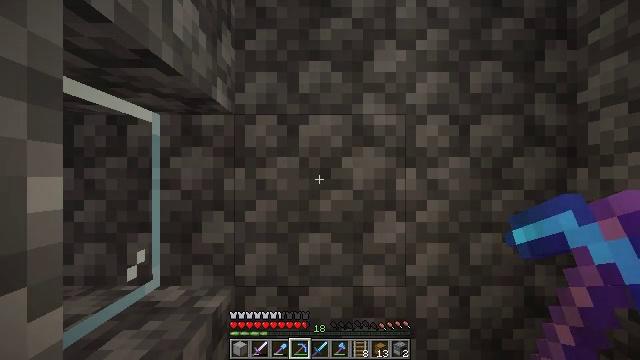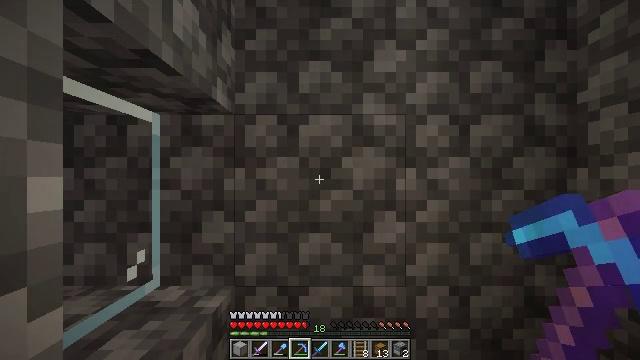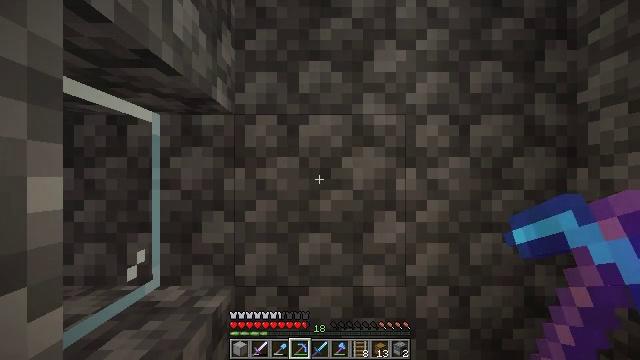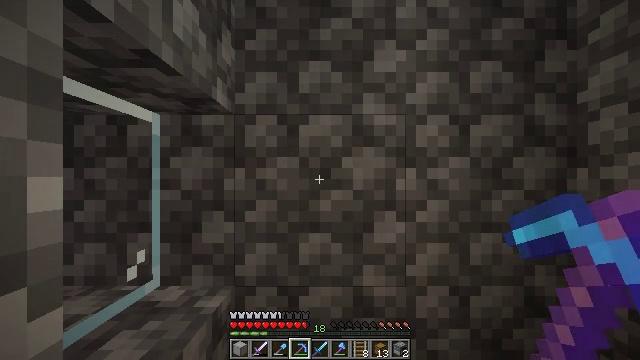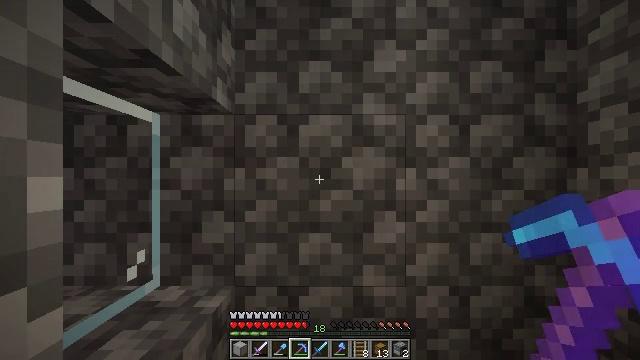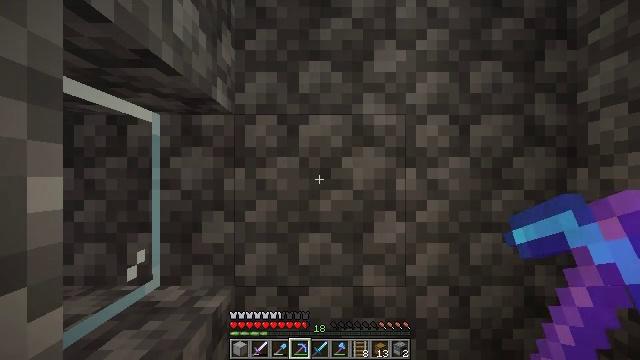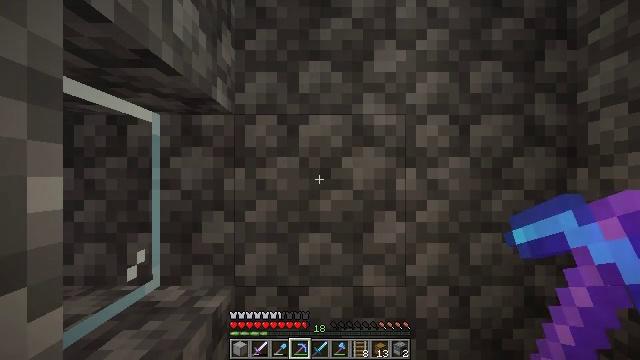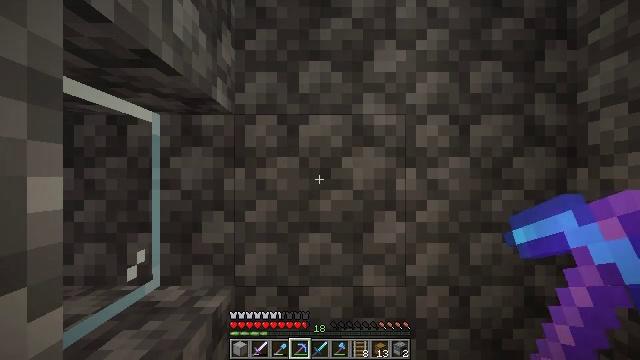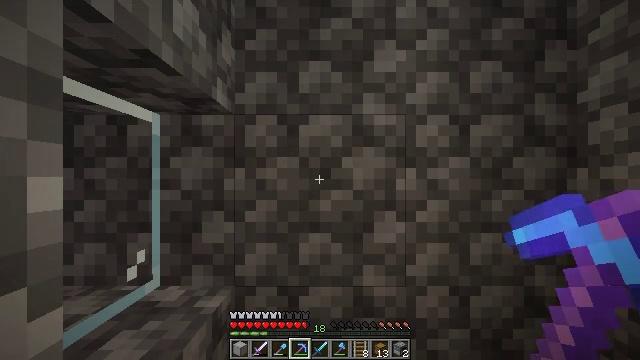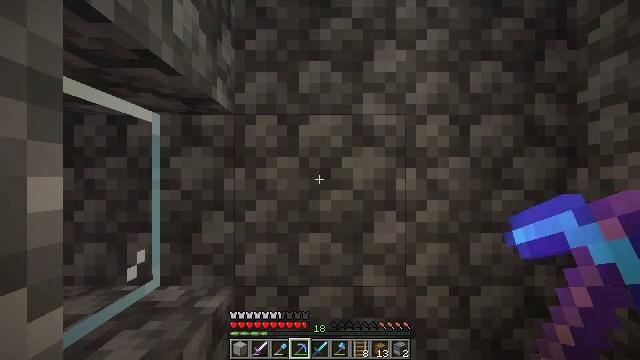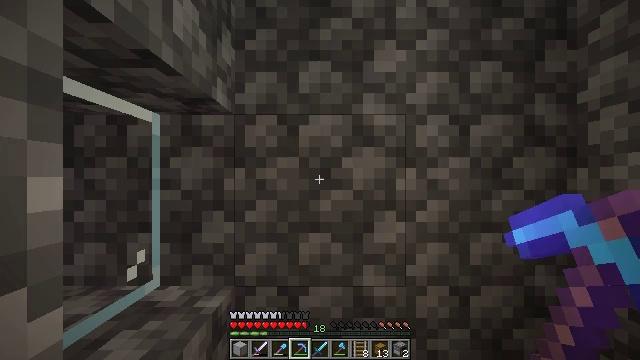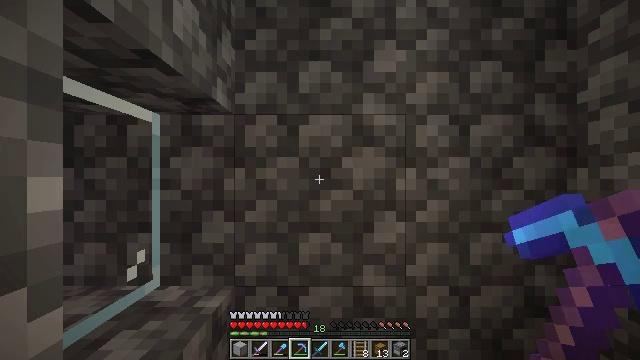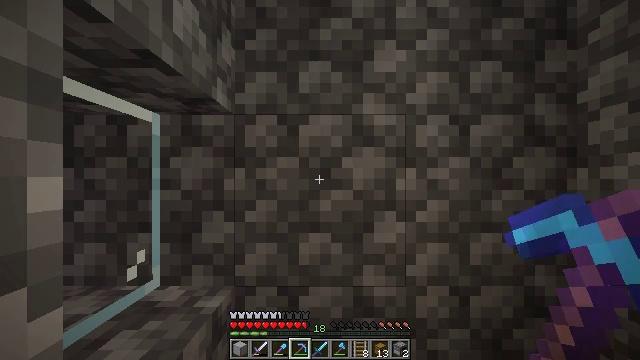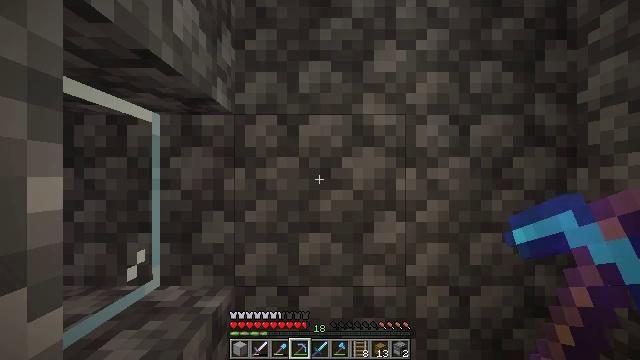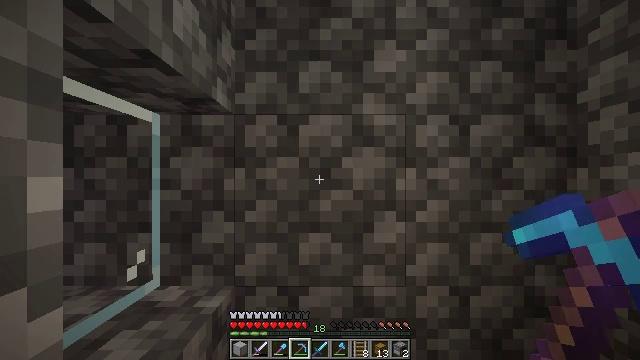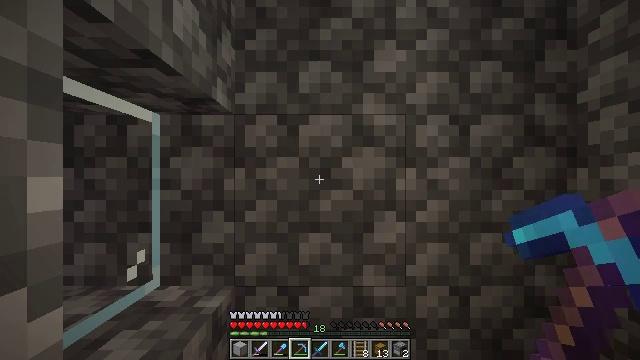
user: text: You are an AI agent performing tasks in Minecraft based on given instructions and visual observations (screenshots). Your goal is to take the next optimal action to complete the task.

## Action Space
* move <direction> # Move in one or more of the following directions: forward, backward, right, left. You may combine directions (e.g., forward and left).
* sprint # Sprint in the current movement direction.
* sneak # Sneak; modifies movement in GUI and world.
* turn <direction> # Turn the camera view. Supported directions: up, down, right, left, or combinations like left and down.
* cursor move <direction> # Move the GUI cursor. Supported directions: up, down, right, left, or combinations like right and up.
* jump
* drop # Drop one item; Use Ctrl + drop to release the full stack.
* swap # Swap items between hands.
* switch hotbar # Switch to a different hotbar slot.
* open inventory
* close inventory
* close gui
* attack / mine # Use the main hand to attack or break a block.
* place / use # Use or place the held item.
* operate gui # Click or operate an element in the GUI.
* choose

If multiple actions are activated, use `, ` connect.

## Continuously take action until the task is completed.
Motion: motion action
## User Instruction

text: Mine the smooth stone.
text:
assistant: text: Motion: no_op
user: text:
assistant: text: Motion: no_op
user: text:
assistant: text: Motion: no_op
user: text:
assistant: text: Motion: no_op
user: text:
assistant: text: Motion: no_op
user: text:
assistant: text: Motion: no_op
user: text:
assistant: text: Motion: no_op
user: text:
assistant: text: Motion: no_op
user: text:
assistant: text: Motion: no_op
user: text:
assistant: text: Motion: no_op
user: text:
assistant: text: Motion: no_op
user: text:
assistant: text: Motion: no_op
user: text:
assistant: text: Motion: no_op
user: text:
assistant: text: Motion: no_op
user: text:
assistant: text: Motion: no_op
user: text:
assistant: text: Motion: no_op
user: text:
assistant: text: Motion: no_op
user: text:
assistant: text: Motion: no_op
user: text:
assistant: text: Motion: no_op
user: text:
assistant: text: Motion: no_op
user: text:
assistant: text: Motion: no_op
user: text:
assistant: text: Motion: no_op
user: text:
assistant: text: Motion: no_op
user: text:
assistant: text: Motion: no_op
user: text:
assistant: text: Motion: no_op
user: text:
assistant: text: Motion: no_op
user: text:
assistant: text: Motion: no_op
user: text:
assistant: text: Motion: no_op
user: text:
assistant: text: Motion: no_op
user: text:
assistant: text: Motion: no_op